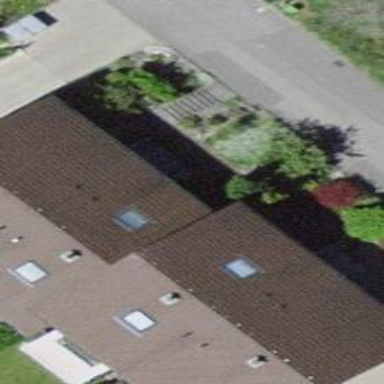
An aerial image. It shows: Terrace building.